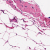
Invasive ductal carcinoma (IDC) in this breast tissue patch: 0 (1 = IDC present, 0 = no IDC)